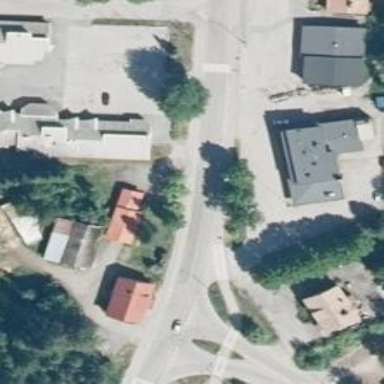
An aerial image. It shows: Asphalt footway lane.